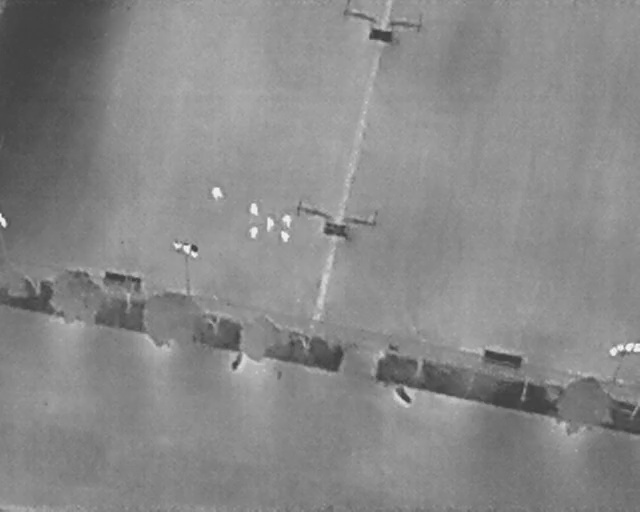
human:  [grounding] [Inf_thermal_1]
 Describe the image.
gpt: In the satellite image, there is  <ref>2 medium person </ref> <box>[[32, 36, 35, 38, 2], [40, 42, 43, 44, 2]]</box> located at center,  <ref>4 small person </ref> <box>[[38, 39, 40, 41, 2], [38, 44, 40, 46, 2], [43, 42, 46, 44, 2], [43, 45, 45, 47, 2]]</box> located at center.